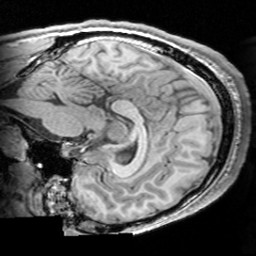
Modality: T1w
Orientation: sagittal
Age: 18
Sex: male
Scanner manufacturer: siemens
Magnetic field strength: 3 T
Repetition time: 1.63 s
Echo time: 0.00311 s